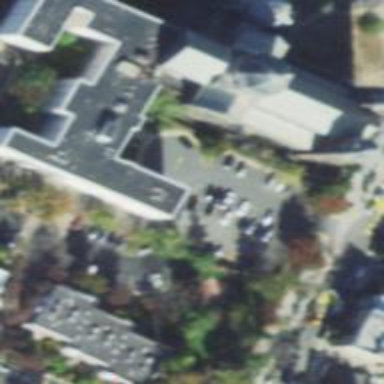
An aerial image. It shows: Building serving as place of worship.